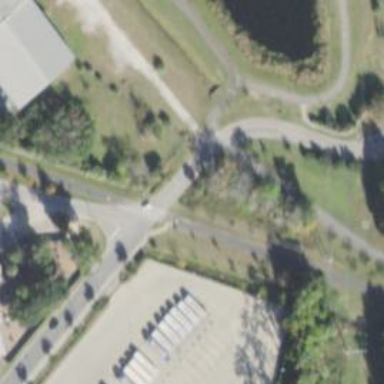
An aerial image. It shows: Marked crossing on cycleway.